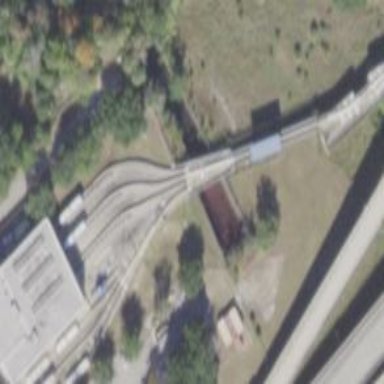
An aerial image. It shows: Yard service bridge for monorail railway track.